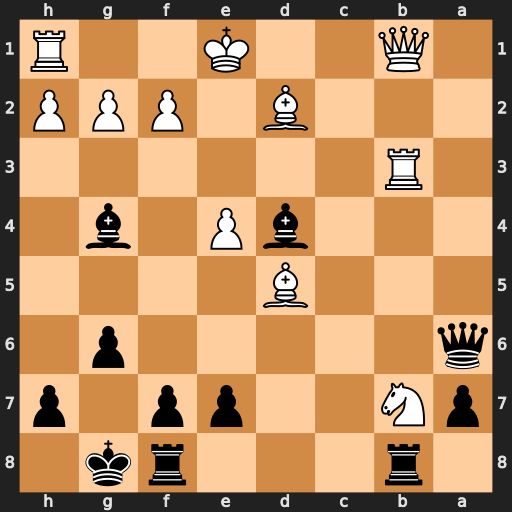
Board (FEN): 1r3rk1/pN2pp1p/q5p1/3B4/3bP1b1/1R6/3B1PPP/1Q2K2R
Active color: b
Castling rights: K
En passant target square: -
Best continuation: Qe2#